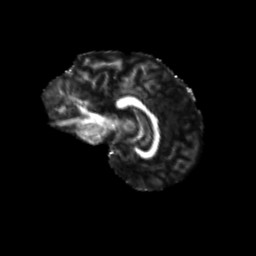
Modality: FA
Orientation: sagittal
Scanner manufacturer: siemens
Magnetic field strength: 3 T
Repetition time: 9.2 s
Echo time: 0.084 s